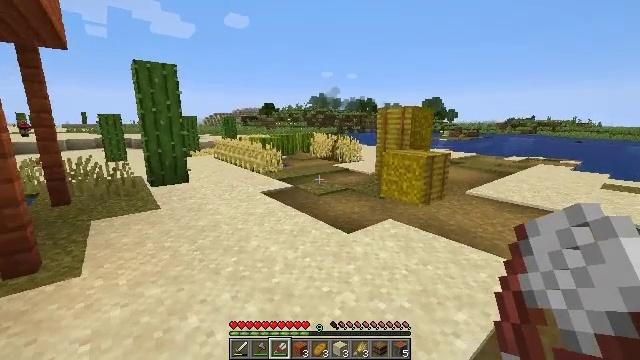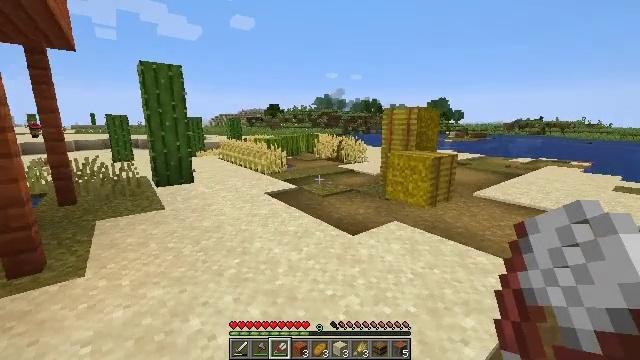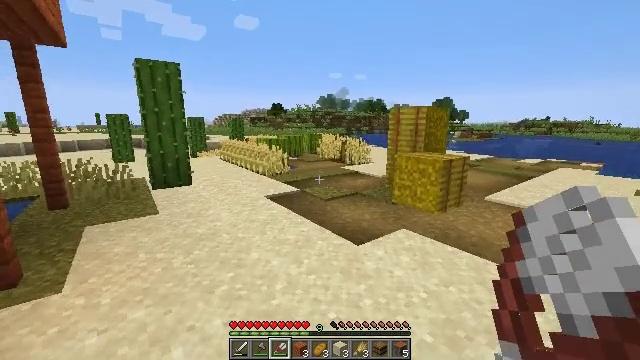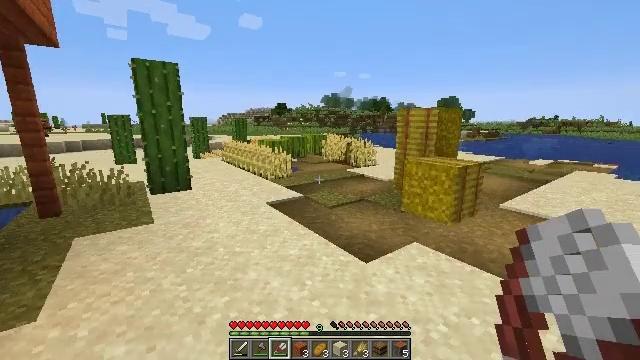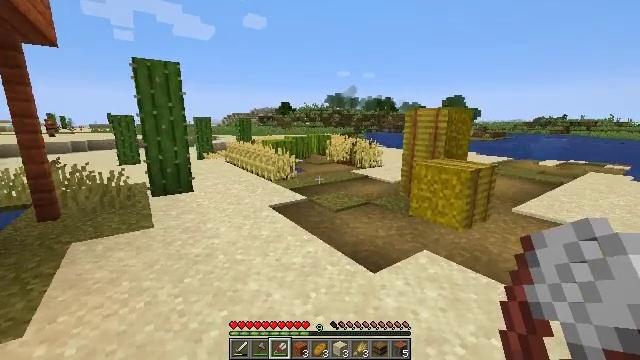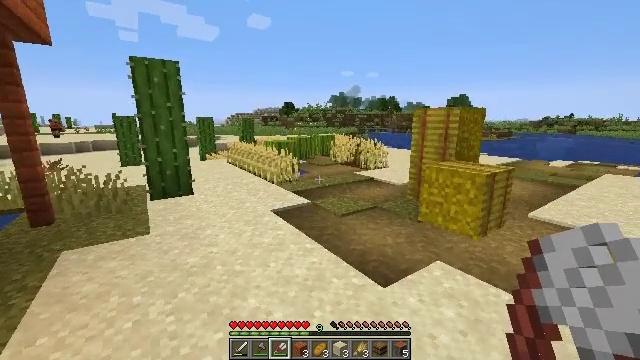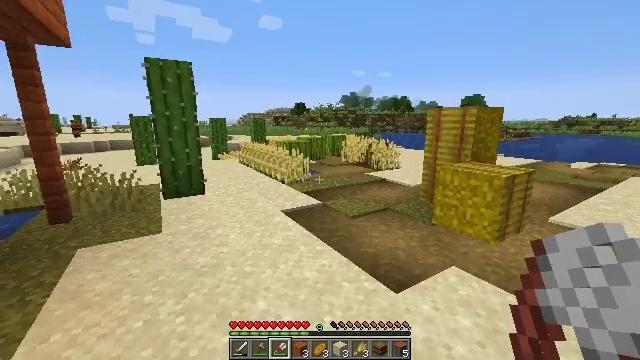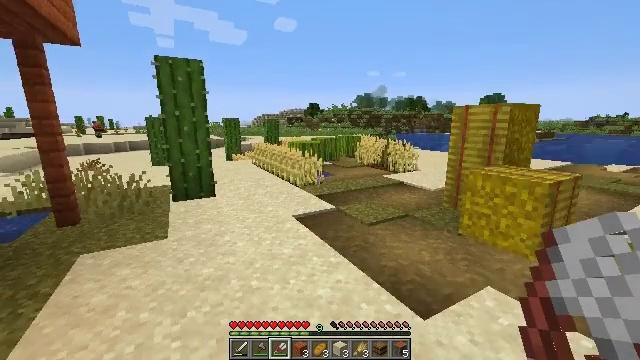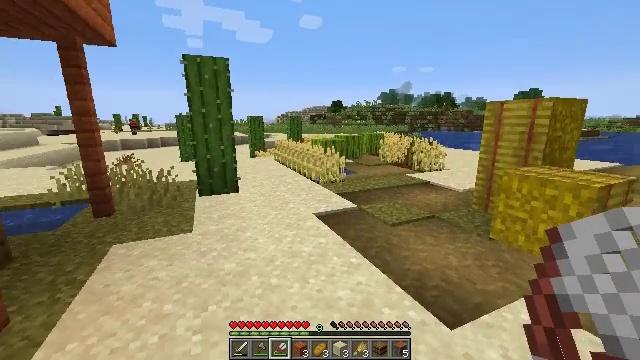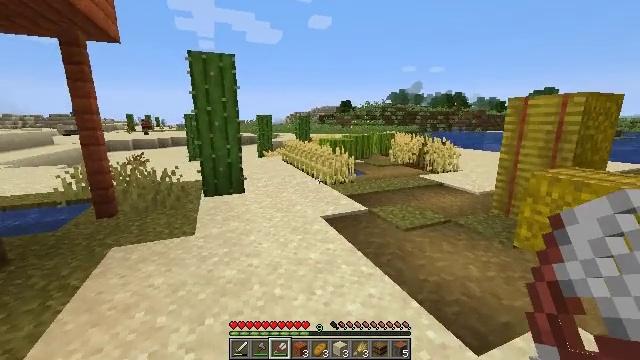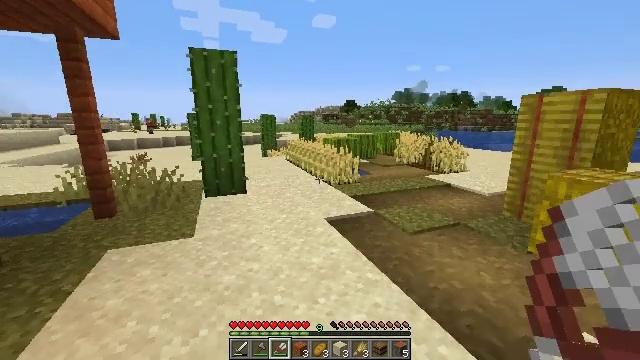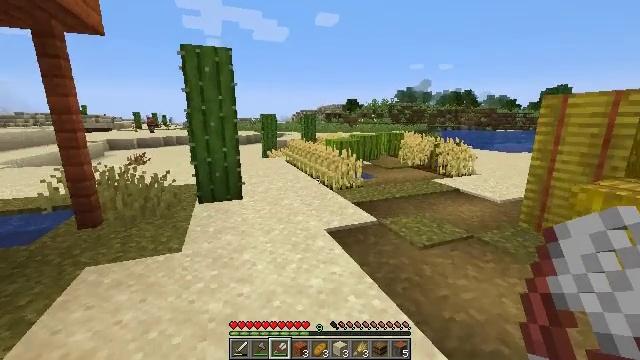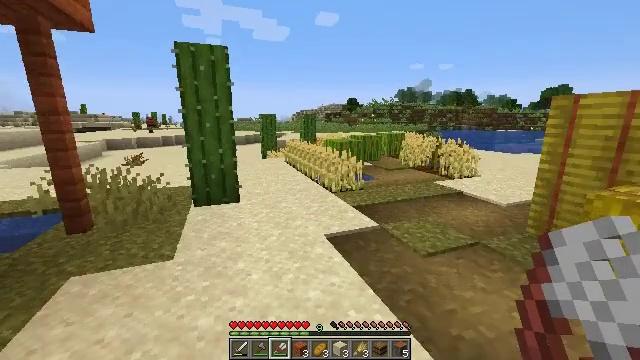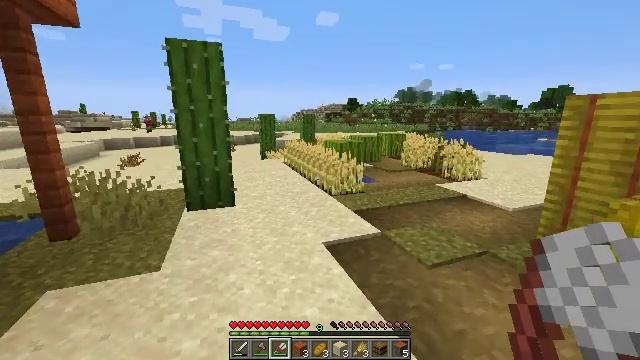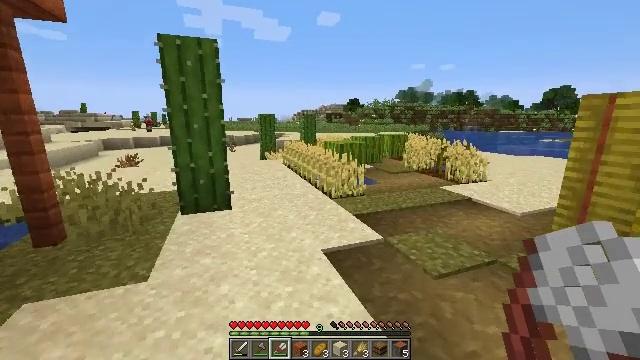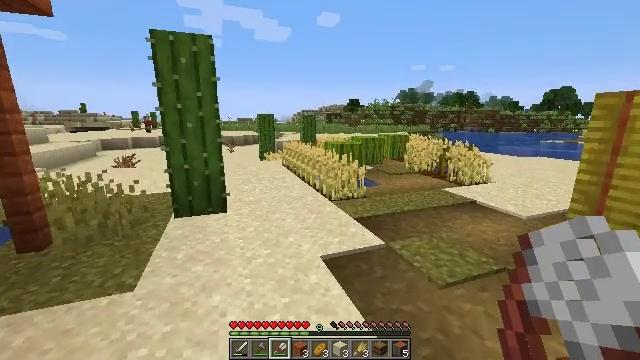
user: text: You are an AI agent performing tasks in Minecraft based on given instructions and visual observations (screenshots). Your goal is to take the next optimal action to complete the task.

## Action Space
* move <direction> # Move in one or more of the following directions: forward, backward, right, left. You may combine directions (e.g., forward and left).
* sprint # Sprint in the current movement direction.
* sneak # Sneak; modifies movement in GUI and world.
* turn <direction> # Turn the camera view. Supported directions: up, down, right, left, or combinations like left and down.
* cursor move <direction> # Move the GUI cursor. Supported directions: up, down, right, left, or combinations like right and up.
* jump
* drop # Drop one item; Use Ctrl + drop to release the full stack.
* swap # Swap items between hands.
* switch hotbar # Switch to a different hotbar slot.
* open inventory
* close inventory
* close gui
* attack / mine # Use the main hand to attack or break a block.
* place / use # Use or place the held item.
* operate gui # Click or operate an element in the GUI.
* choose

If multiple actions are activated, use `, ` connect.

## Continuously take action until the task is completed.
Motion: motion action
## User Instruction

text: Drop a bread.
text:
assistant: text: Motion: move forward, turn left
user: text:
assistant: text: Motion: move forward
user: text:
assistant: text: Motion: move forward
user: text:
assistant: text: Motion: move forward
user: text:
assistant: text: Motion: move forward
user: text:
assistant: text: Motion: move forward, turn left
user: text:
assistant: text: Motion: move forward, turn left
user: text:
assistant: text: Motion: move forward, turn left
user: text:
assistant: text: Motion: move forward, turn left
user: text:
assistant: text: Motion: move forward
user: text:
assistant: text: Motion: move forward
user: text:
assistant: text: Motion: move forward
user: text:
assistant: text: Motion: move forward
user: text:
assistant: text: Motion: move forward
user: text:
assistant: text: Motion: move forward
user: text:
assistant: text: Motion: move forward
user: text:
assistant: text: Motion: move forward
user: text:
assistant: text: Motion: move forward
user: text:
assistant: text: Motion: move forward
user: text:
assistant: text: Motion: move forward
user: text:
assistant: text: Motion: move forward
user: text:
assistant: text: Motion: move forward
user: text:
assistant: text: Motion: move forward
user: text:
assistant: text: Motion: move forward
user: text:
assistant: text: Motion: move forward, turn left
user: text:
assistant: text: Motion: move forward, turn left
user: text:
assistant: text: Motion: move forward, turn left
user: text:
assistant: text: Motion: move forward, turn left
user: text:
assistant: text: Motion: move forward, turn left
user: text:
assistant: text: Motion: move forward, turn left